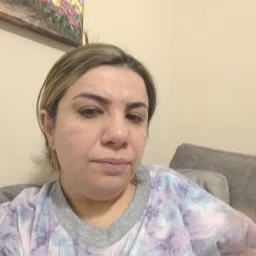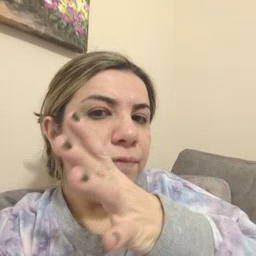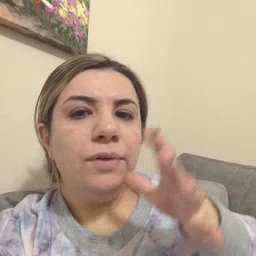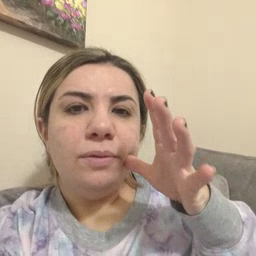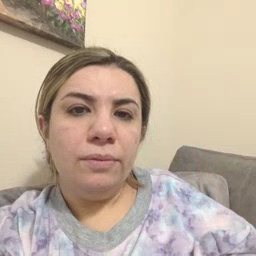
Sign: farm